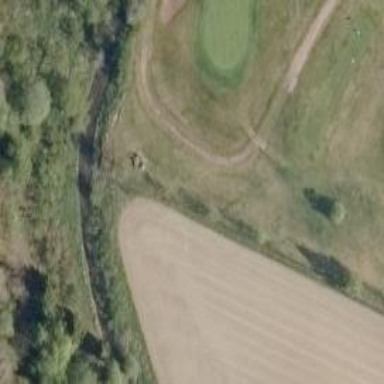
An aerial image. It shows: Service road designated as golf cart path.